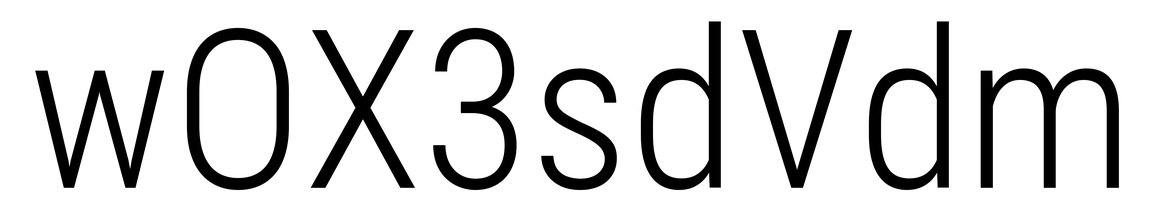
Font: Roboto_Condensed_Light